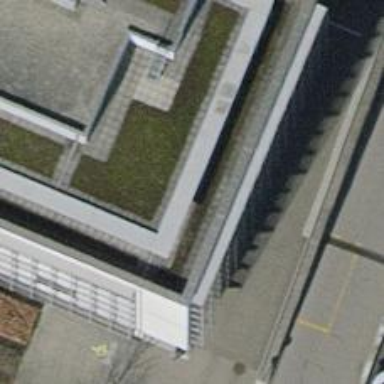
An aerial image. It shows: Government office.